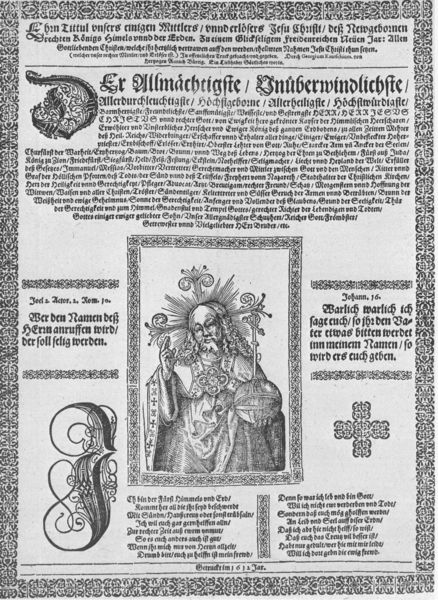
Titel: Ehrn Tittul vnsers einigen Mittlers
Künstler: Georg Kautsch
Standort: Wolfenbüttel
Institution: Herzog August Bibliothek
Schlagwörter: gott, hand, mann, schatten, umhang, weiß, finger, frau, geste, grau, haar, kleid, licht, schmuck, schwarz, szene, ornament, bart, arm, augen, bibel, halten, mensch, rahmen, ärmel, bild, hände, porträt, kirche, gewand, haare, mantel, blatt, musiker, locken, stock, engel, ranken, taille, schrift, grafik, graphik, klein, spalten, rand, papst, ornamente, verzierung, deutsch, geneigt, penis, buch, gesetzt, kreuz, strahlen, druck, druckgraphik, schwarzweiss, radierung, stich, titel, seite, illustration, text, zeitung, buchstaben, strich, initiale, überschrift, worte, kugel, gebet, allegorie, kranz, buchseite, schnörkel, heiligenschein, amulett, nimbus, christus, jesus, mittelalter, segen, segnen, heiliger, heilige, zeilen, urkunde, heilig, maria, kupferstich, madonna, heiland, fraktur, durck, texte, altdeutsch, handschrift, zepter, heilige schrift, doppelrahmen, weltkugel, wärter, wörter, borten, segensgestus, strahlenkranz, majuskel, reichsapfel, psalm, blindheit, buchstabent, kunstvoll, perikopen, plus, segnend, messbuch, j, 1622, der allmächtige, 1612, 1632, druckerzeugnis, allmächtige, allmächtiger, buchstabe j